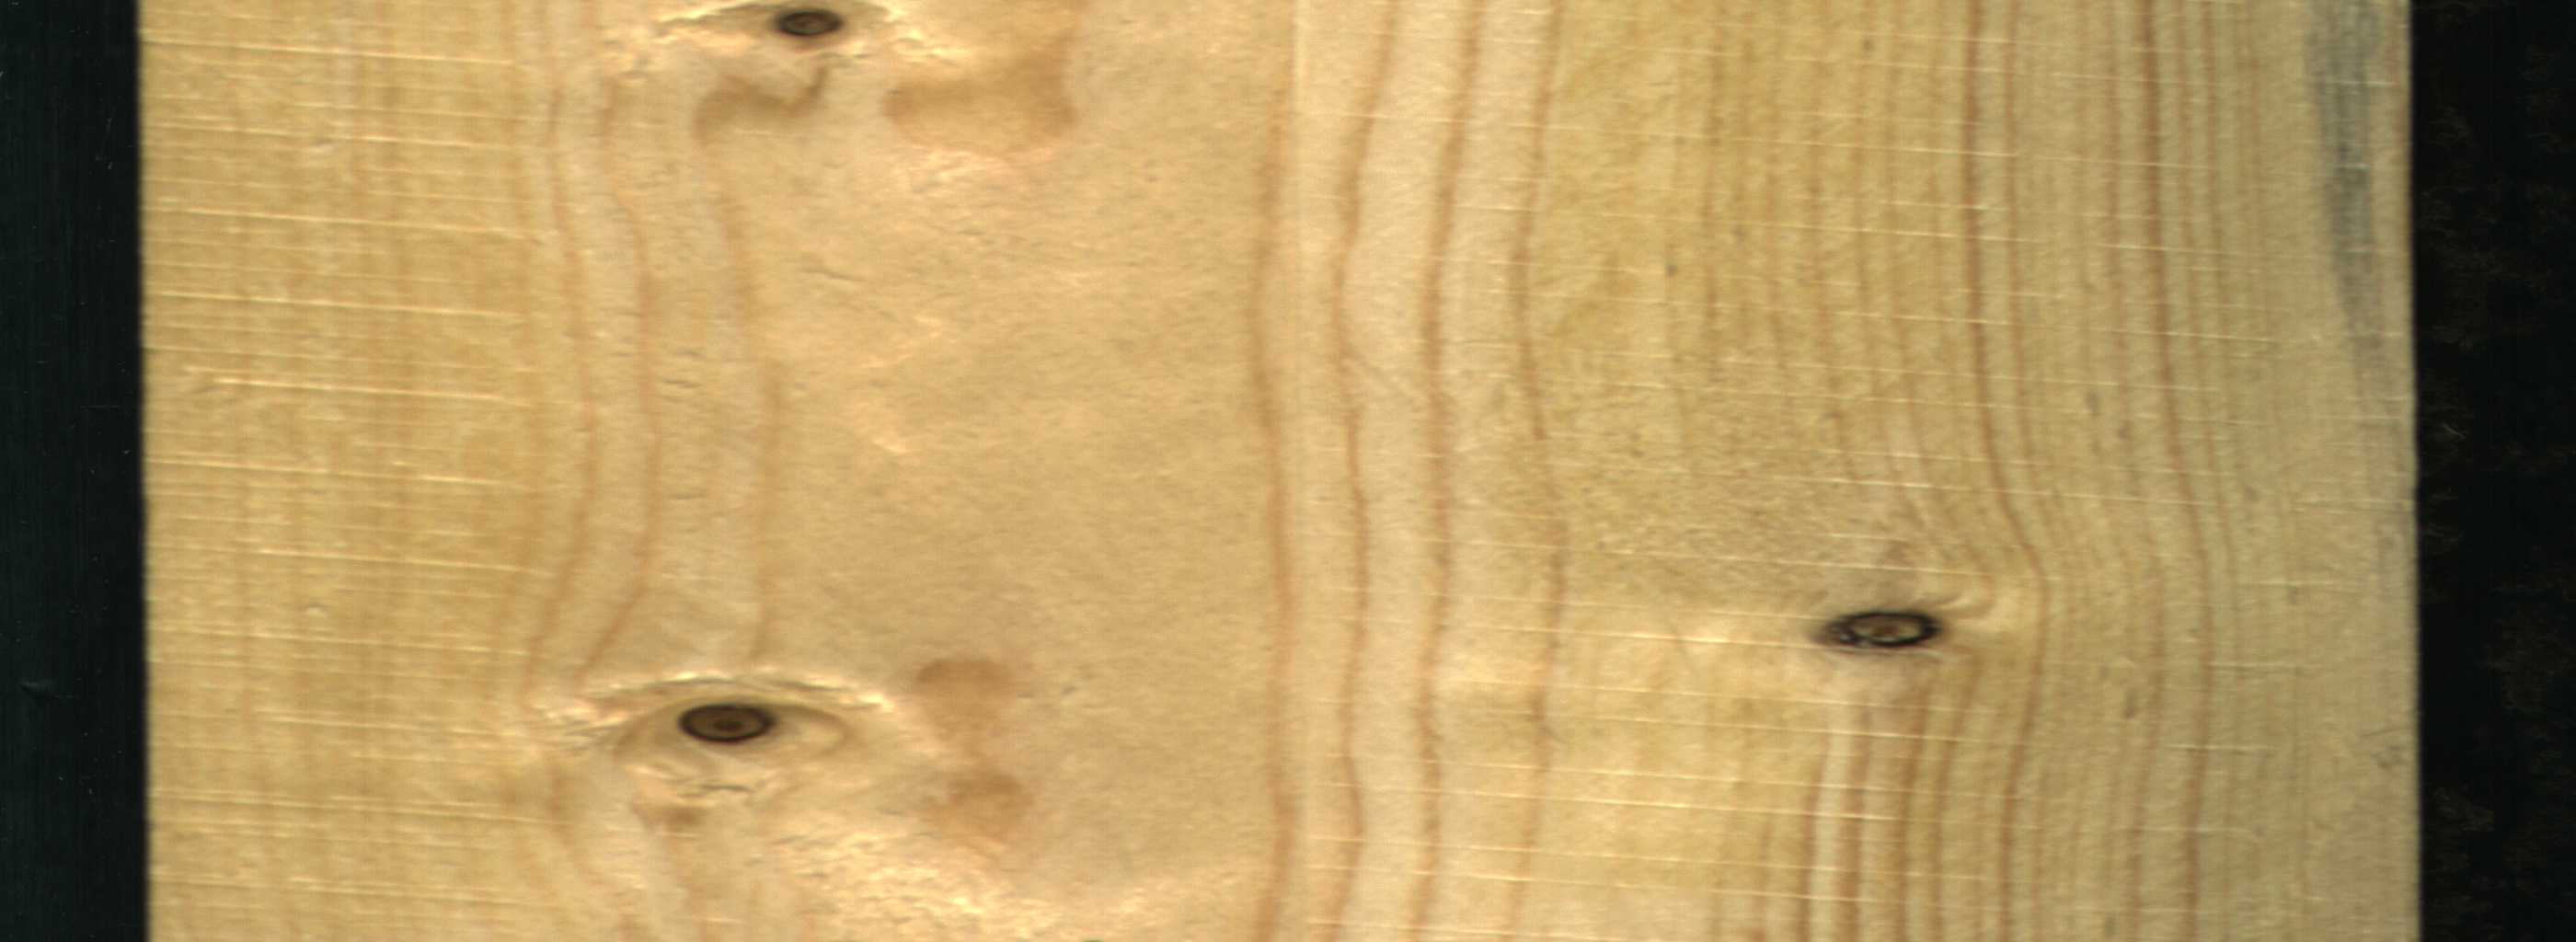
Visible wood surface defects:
Dead_Knot
Dead_Knot
Dead_Knot